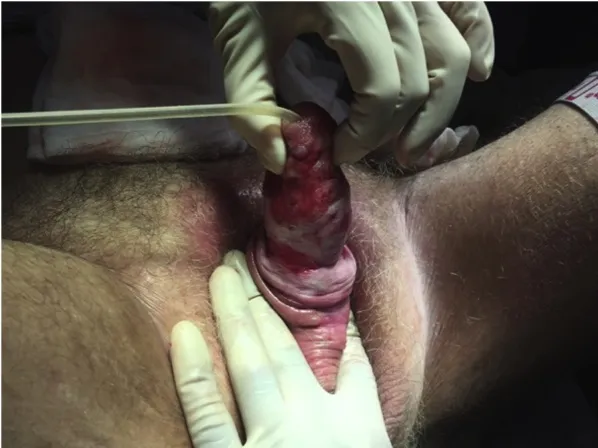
After failed split-thickness skin graft and before second round of Manuka honey dressings.
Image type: medical_photograph (other_medical_photograph)